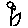
Label: flower